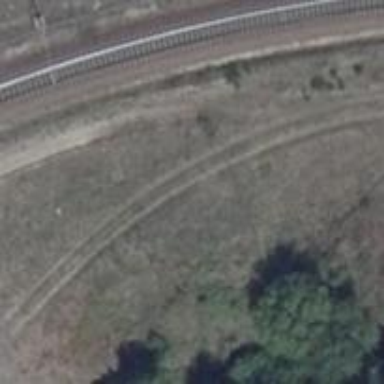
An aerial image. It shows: Track with grass surface categorized as grade4 tracktype.